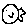
Label: fish